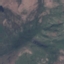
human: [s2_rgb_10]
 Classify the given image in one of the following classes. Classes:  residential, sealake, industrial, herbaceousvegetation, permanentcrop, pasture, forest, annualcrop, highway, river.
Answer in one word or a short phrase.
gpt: HerbaceousVegetation